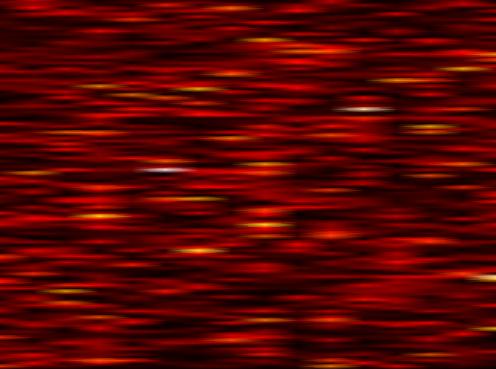
Label: FBMC